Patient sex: F
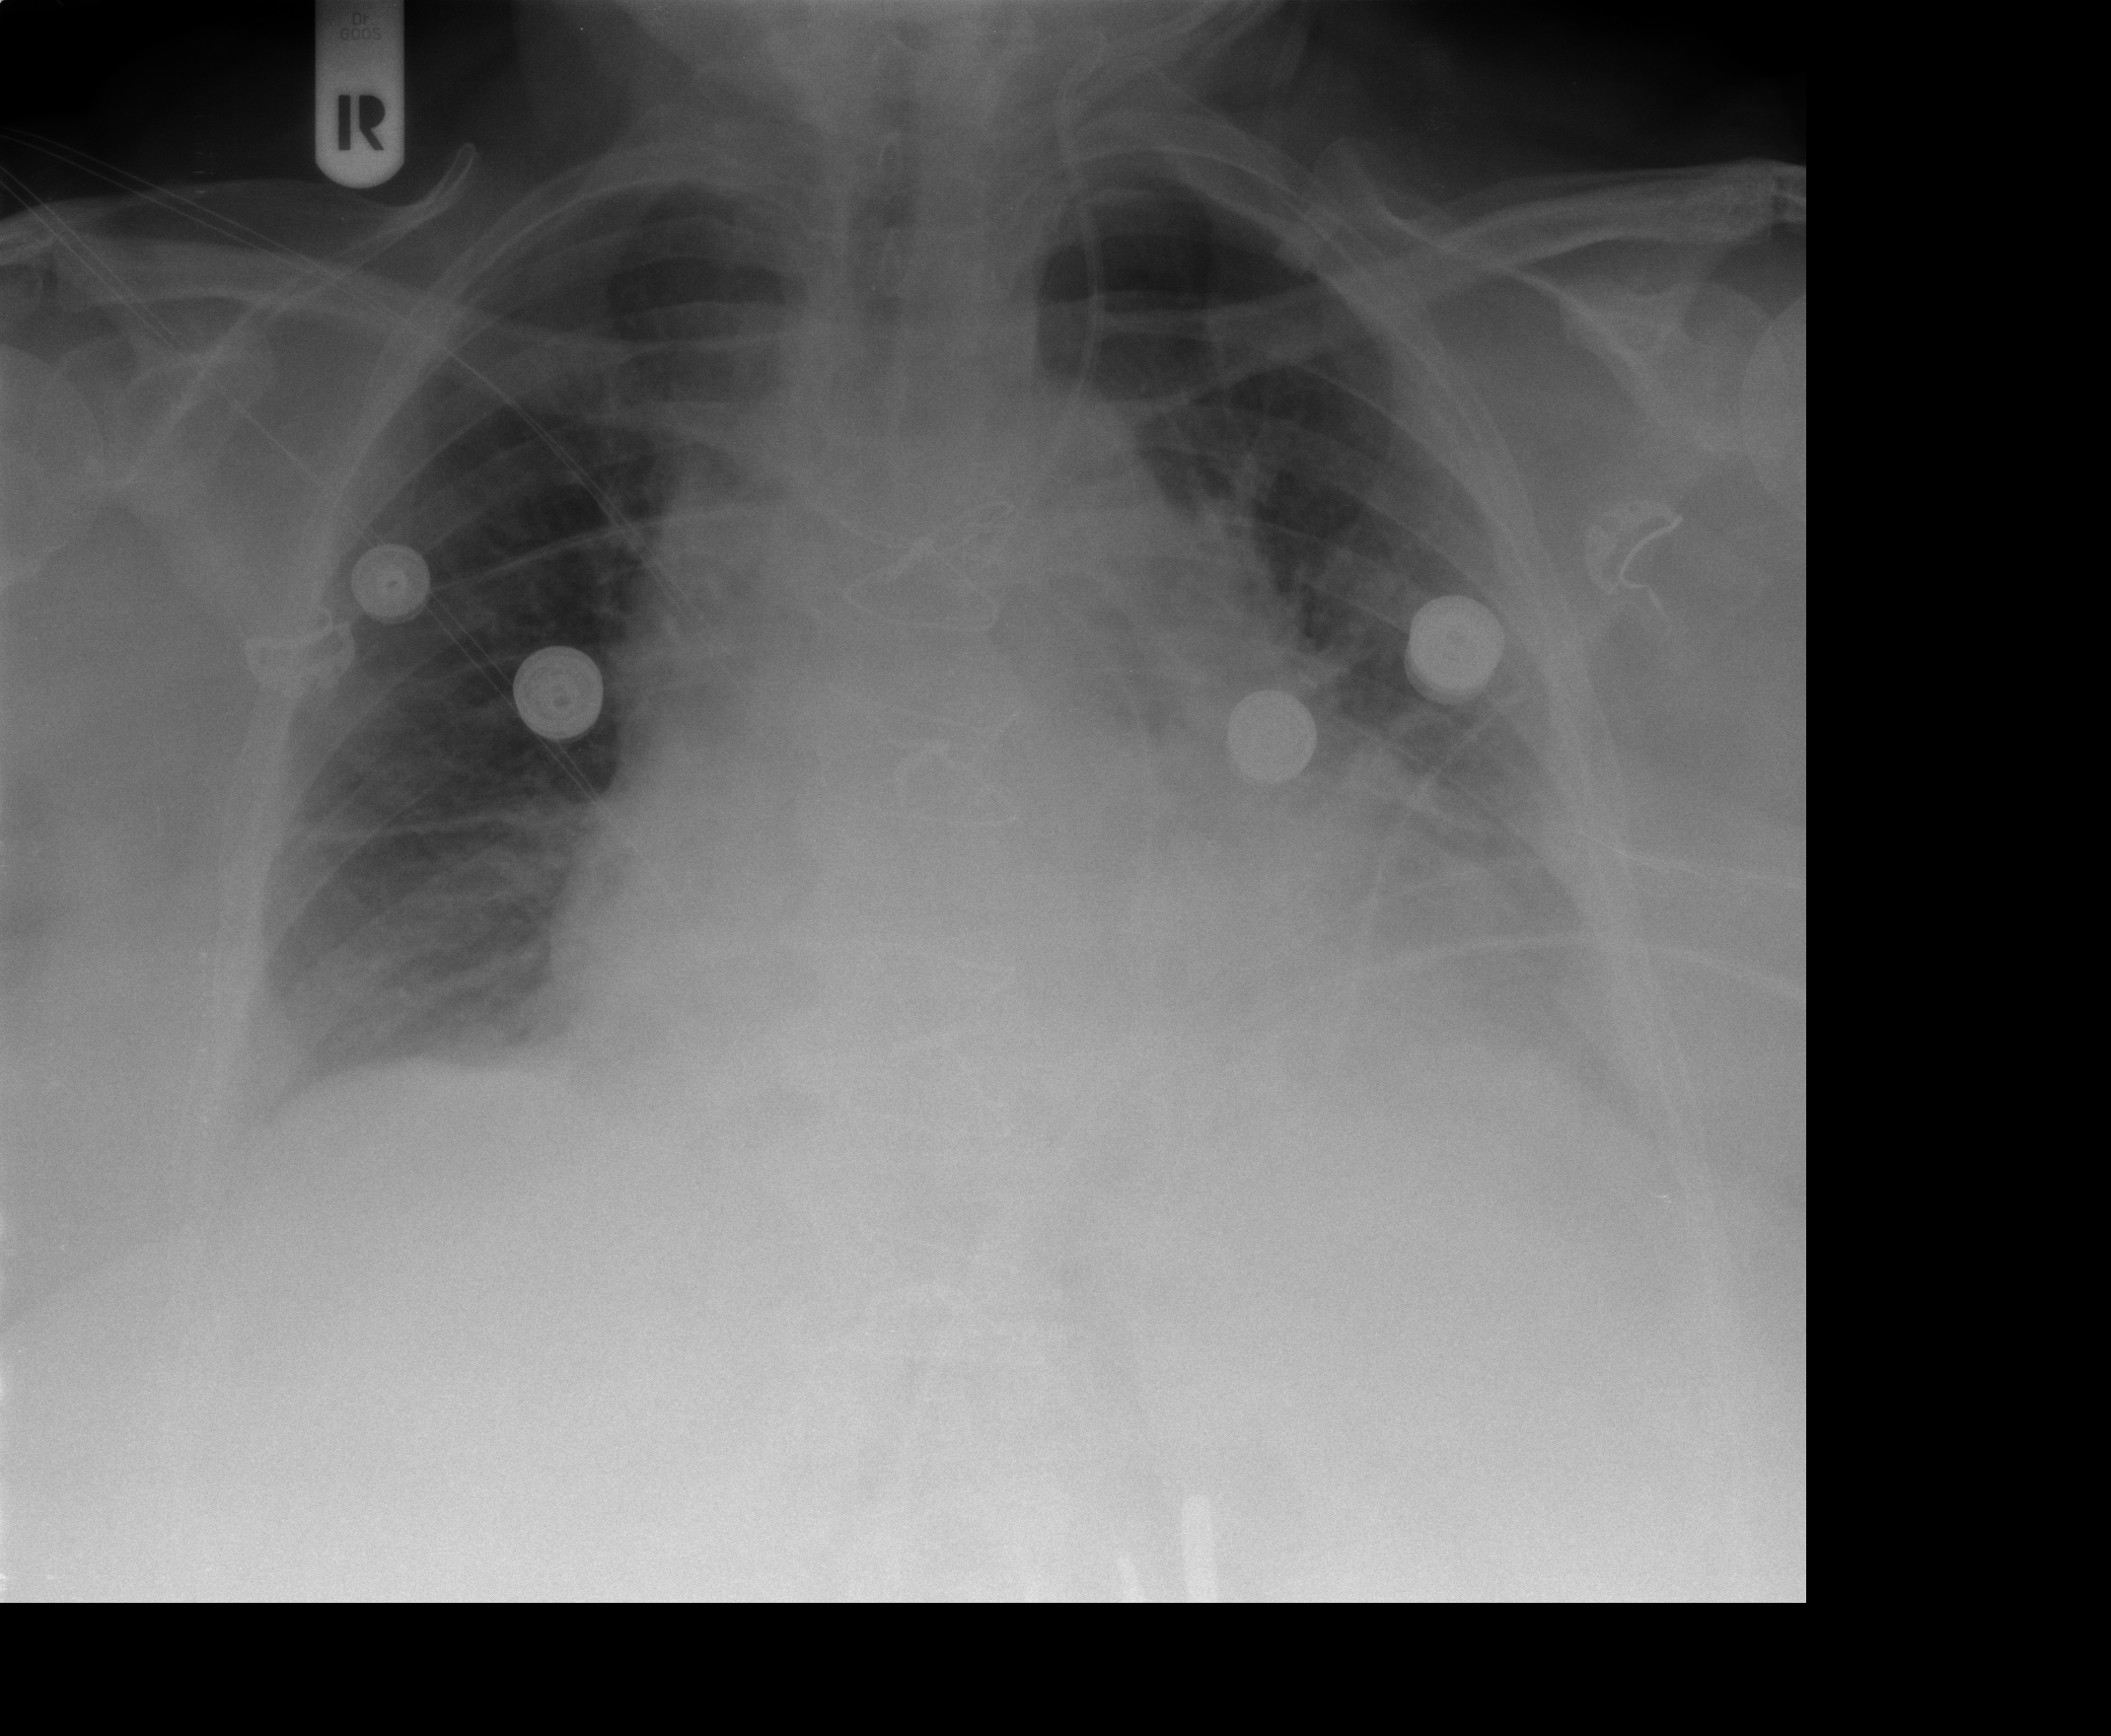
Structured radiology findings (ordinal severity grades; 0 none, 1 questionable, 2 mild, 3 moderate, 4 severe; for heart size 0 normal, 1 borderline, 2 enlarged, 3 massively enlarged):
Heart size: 3
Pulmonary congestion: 2
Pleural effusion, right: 0
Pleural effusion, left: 2
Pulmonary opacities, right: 0
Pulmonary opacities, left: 0
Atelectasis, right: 2
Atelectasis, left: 2